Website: lowes
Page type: customer-info-address
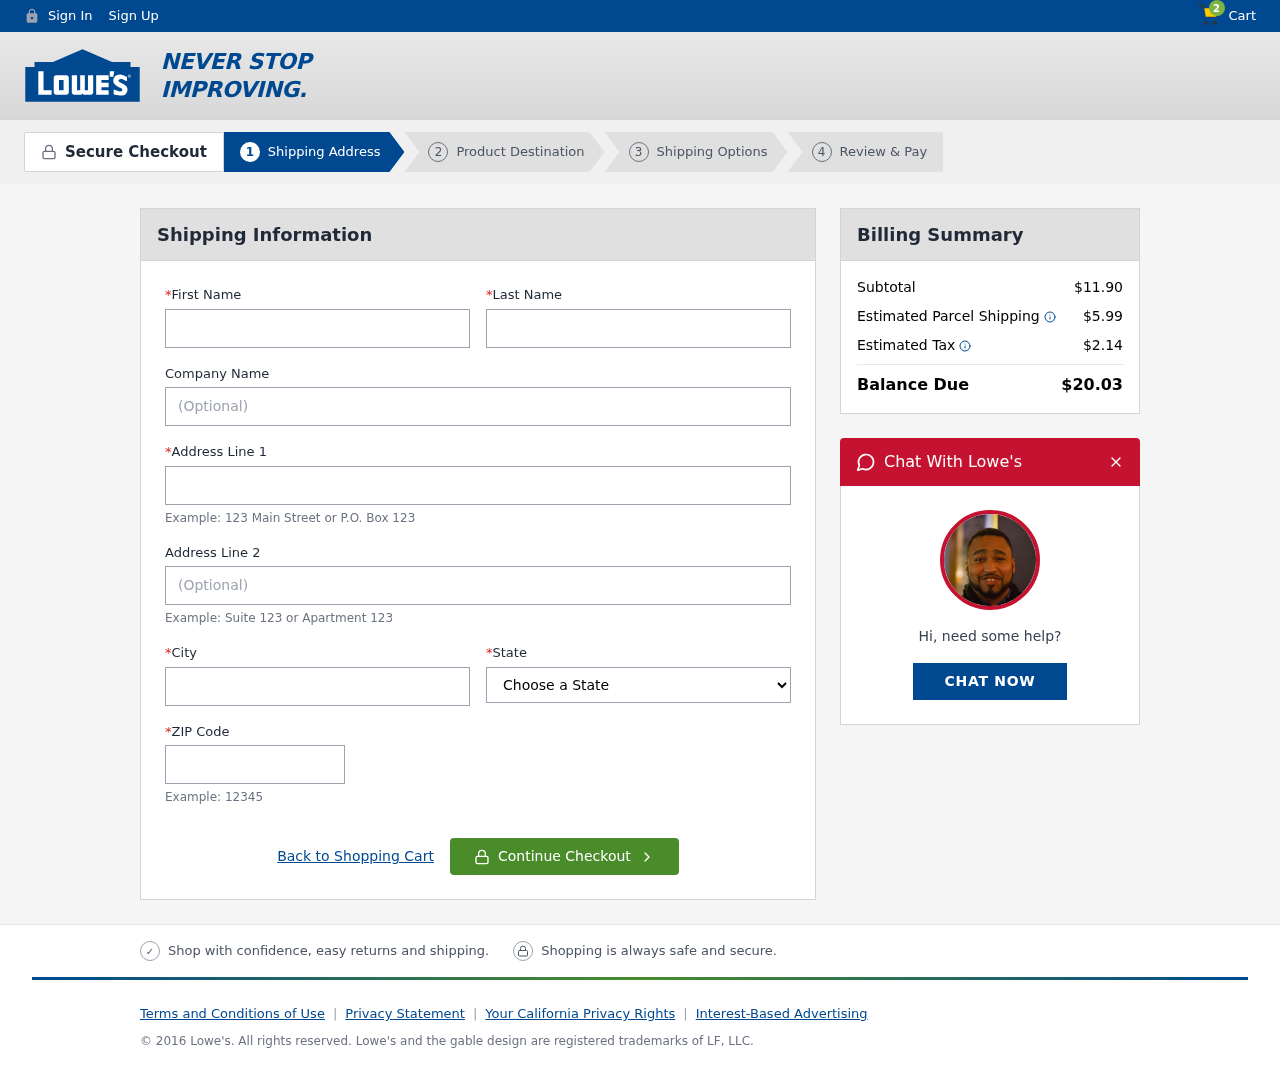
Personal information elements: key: PII_CITY
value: Lake Wendytown
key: PII_FIRSTNAME
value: Daniel
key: PII_LASTNAME
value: Stephens
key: PII_POSTCODE
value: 75602
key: PII_STATE
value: Kentucky
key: PII_STREET
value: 22490 David Village Suite 010
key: PII_STREET2
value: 39827 Amanda Ports Suite 646
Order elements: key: ORDER_NUM_ITEMS
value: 2
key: ORDER_SUBTOTAL
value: $11.90
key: ORDER_SHIPPING_COST
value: $5.99
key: ORDER_TAX
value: $2.14
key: ORDER_TOTAL
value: $20.03